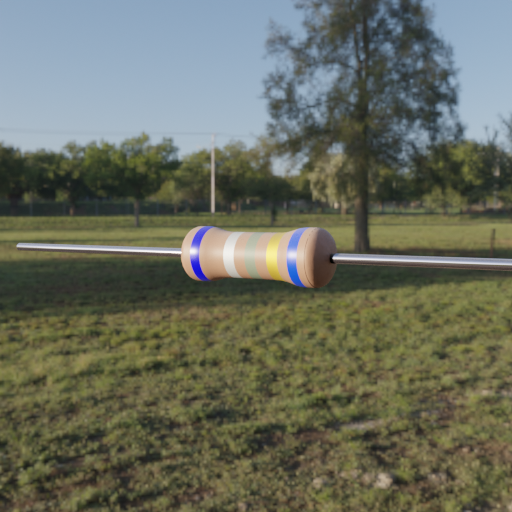
Resistor colour bands (in order): blue, silver, gray, gold, blue